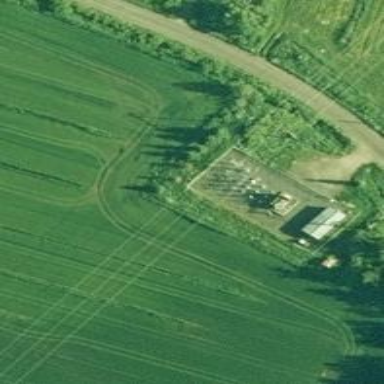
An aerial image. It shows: Power substation surrounded by fence.